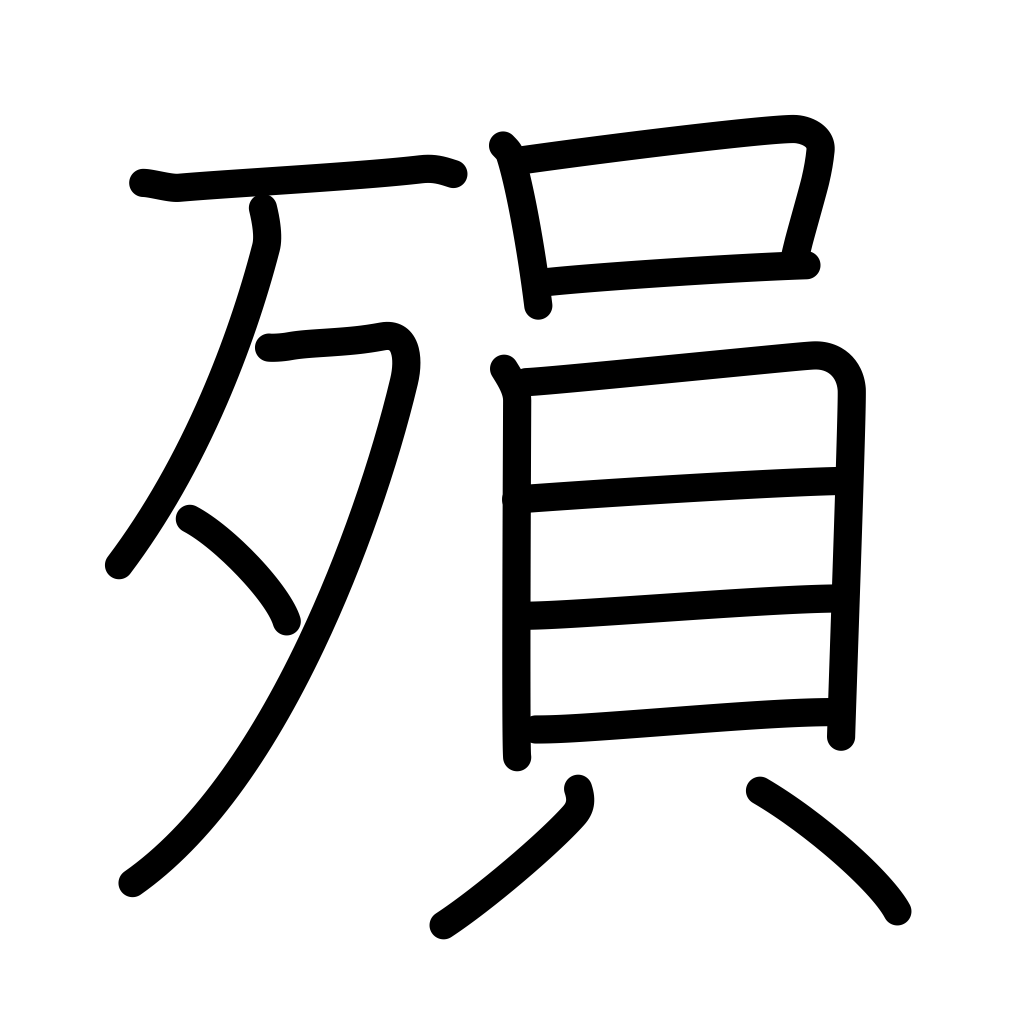
Meaning: fall, die